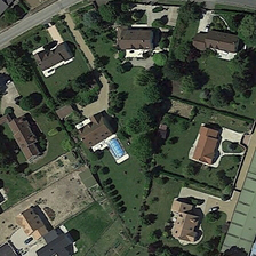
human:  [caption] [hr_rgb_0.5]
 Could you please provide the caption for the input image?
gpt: Many houses are surrounded by many green plants.

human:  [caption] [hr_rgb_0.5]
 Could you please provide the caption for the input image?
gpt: Medium housing with side road.

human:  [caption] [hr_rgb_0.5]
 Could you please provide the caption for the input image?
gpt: A medium-sized residential area with a road next to it.

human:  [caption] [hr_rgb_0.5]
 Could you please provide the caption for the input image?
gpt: In medium-sized residential areas, many houses are surrounded by many green plants.

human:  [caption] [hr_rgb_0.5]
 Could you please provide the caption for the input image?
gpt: many houses surrounded by many green plants in the middle residence.